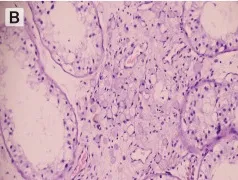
(B) Hematoxylin-eosin staining(HEx200) shows signet-ring cells characterized by large cytoplasmic vacuoles indenting the nucleus, appearing either empty clear or containing a droplet of mucin.
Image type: pathology (h&e)